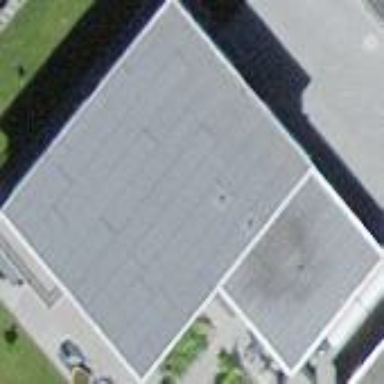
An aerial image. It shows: House with flat roof.